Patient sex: F
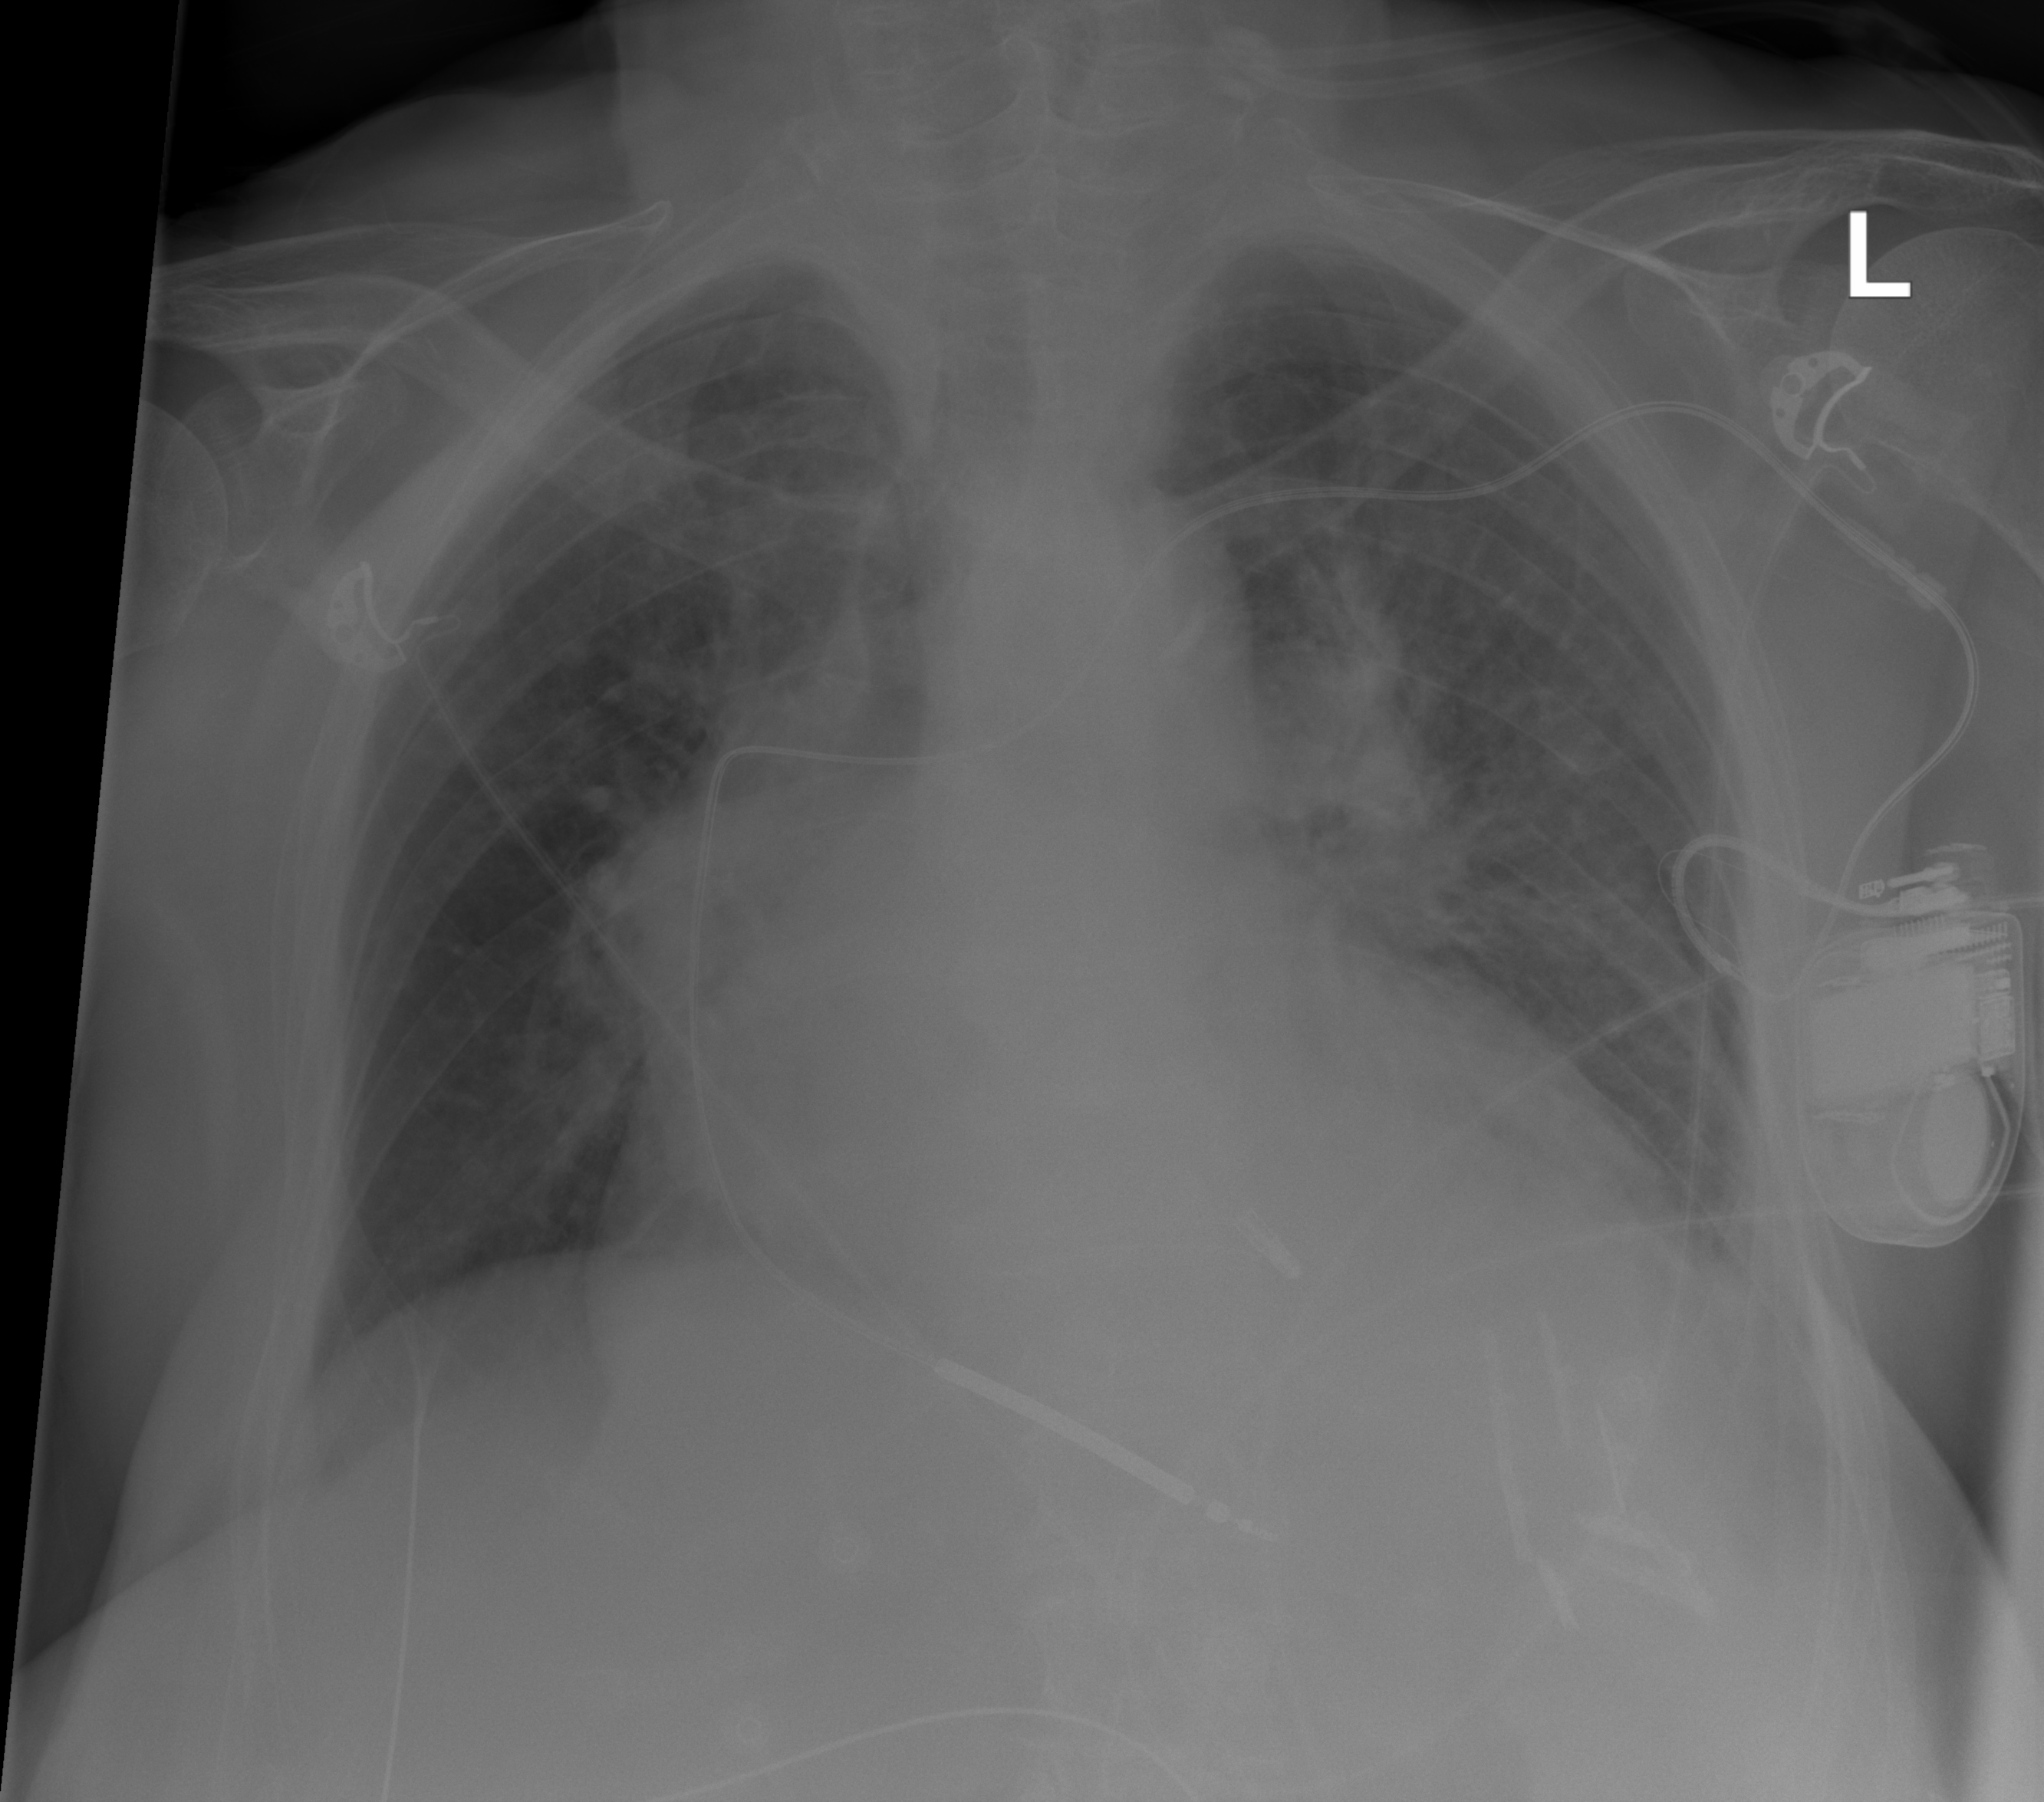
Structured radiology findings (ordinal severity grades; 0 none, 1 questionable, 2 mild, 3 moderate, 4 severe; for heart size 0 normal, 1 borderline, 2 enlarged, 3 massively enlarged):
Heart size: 3
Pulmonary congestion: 2
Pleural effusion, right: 0
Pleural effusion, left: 1
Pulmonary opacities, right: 0
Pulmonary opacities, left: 2
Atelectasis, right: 0
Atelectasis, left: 0